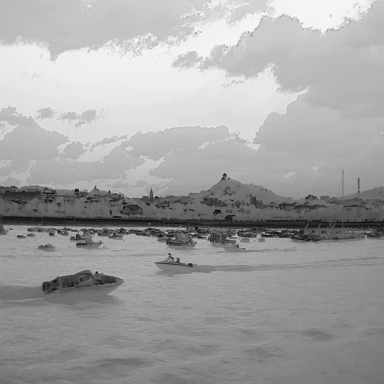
There are 15 canoes in the infrared image.